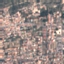
Land use / land cover: Residential